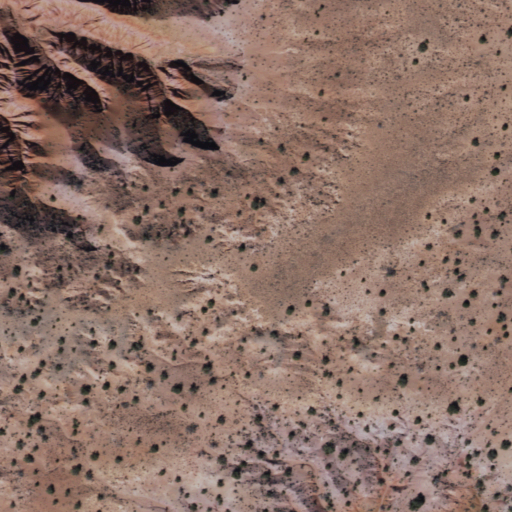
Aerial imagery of mountain in Arizona named Chinde Mesa containing only shrub